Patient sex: M
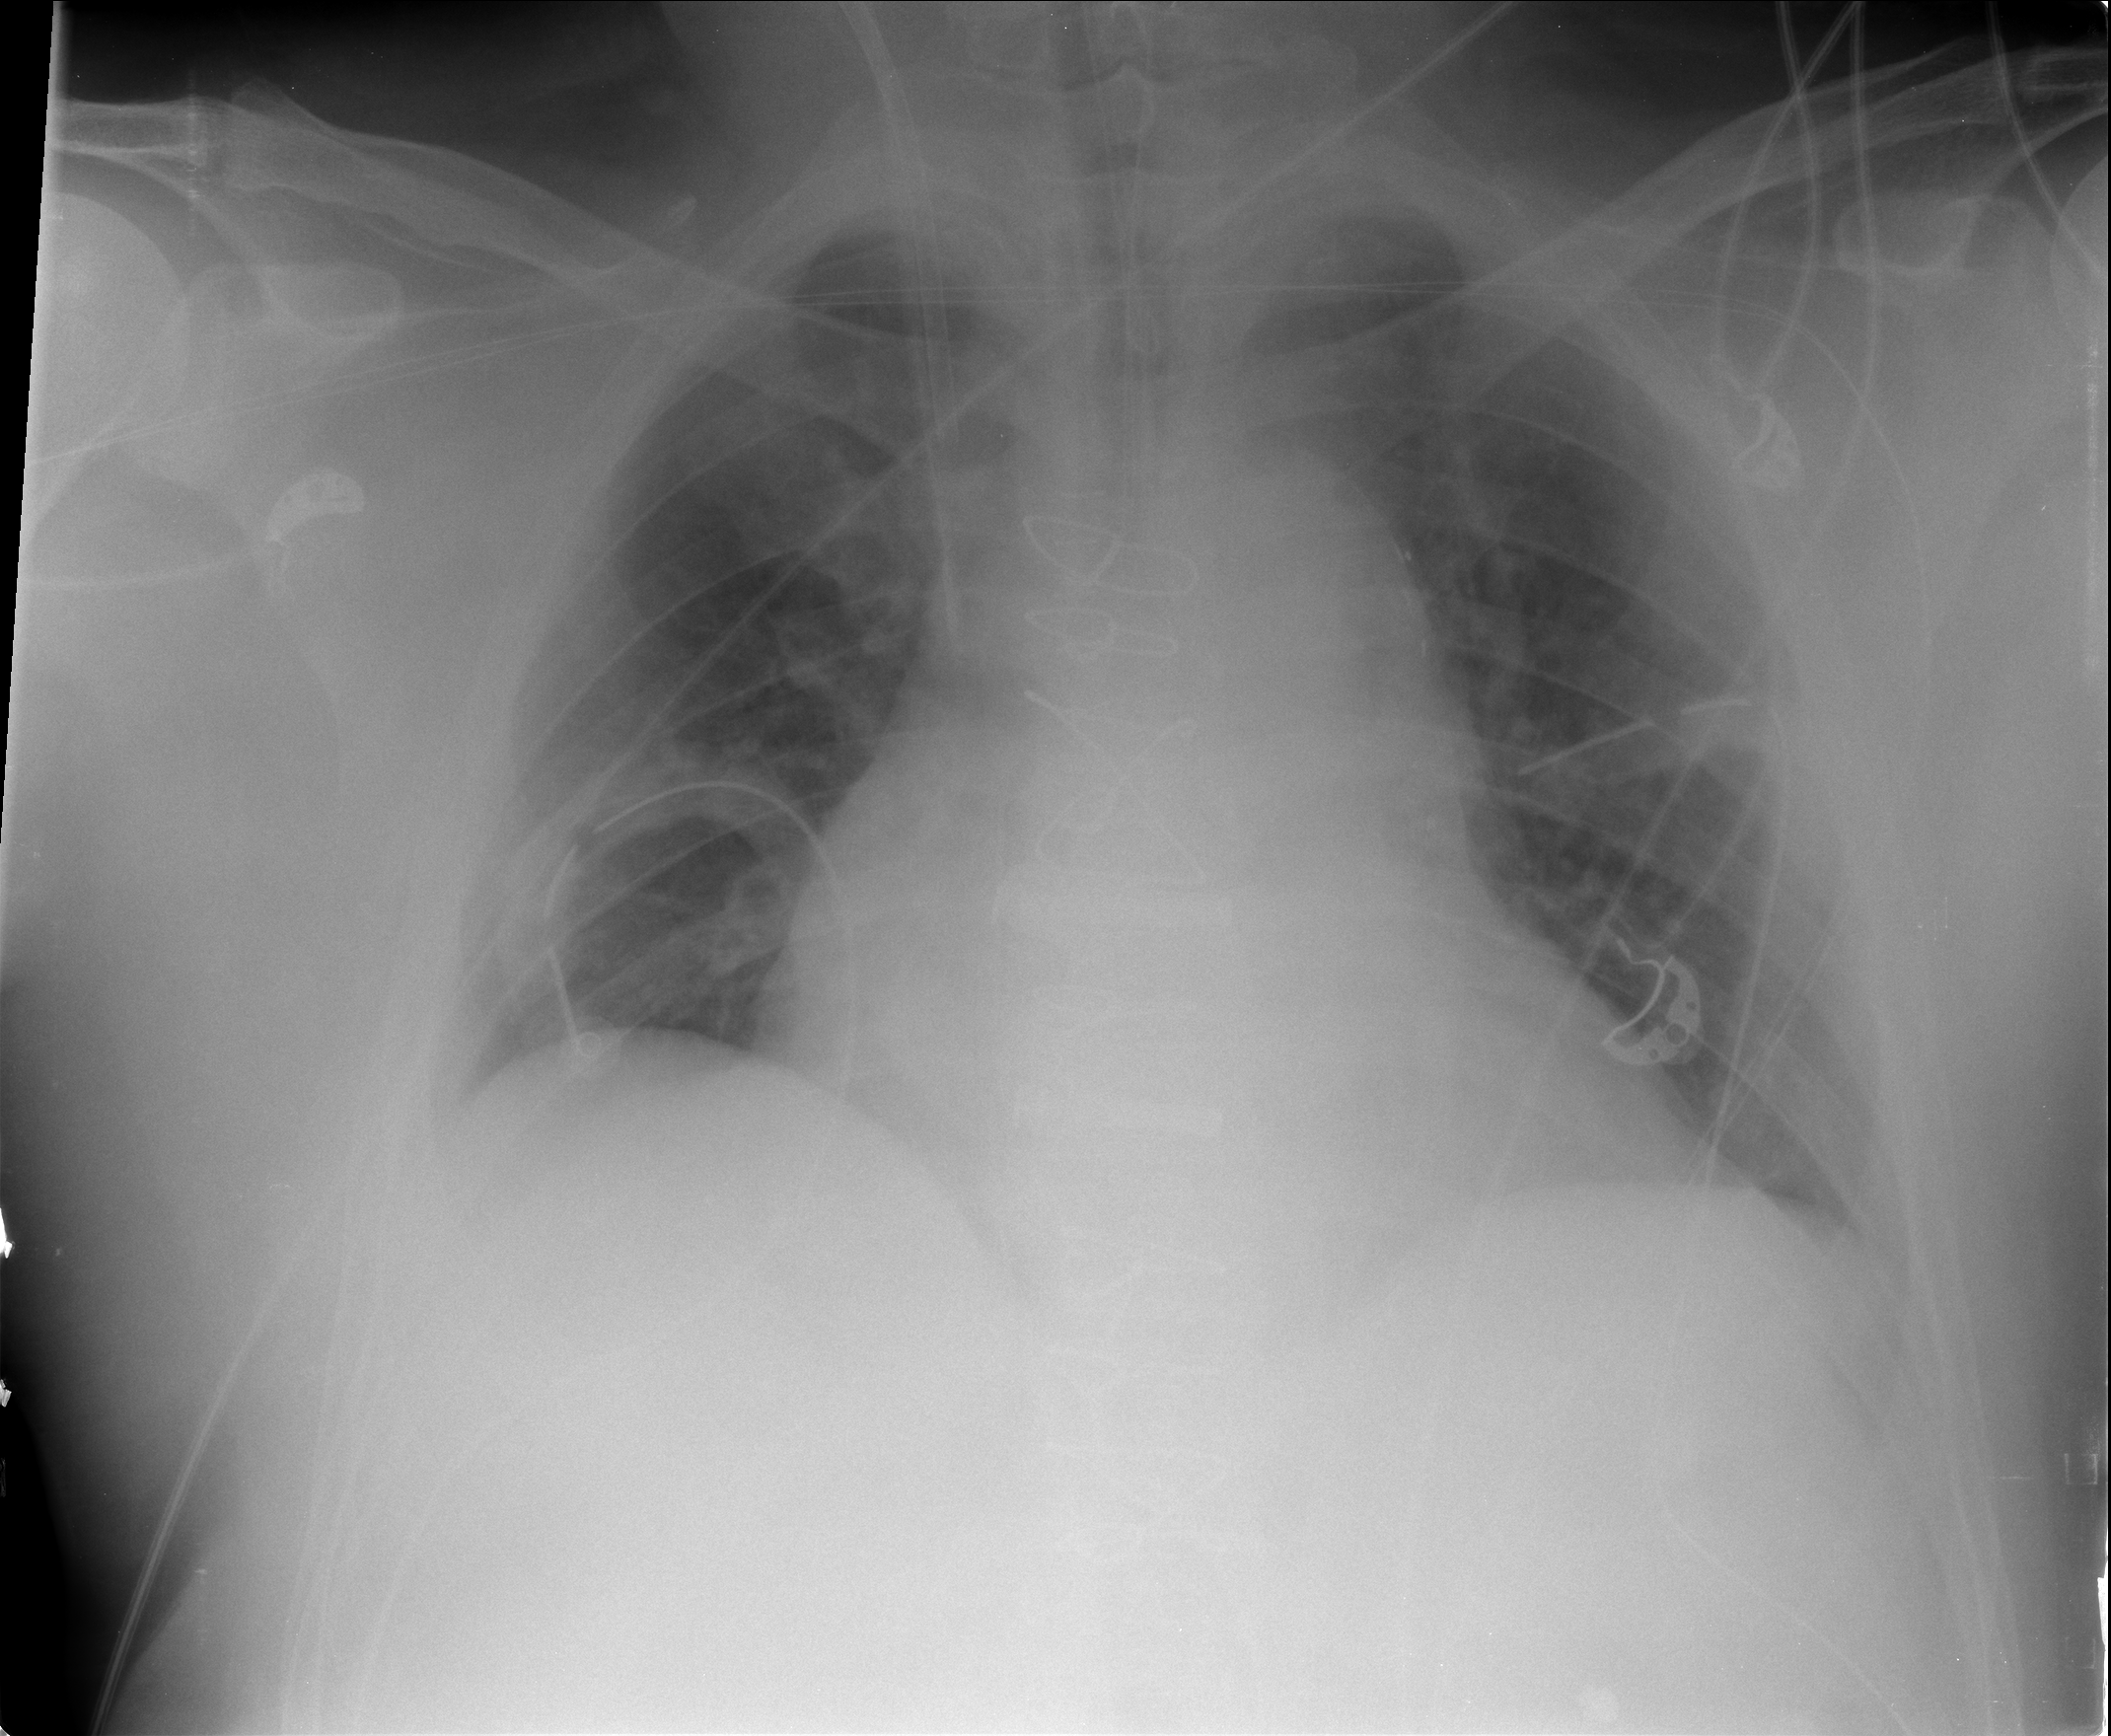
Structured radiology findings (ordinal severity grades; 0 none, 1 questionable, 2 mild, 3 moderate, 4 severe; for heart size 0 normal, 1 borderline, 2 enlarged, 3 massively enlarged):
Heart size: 2
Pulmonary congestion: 2
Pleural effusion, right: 2
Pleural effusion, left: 2
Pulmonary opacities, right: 0
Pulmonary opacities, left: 0
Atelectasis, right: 2
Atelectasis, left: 2